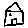
Label: house